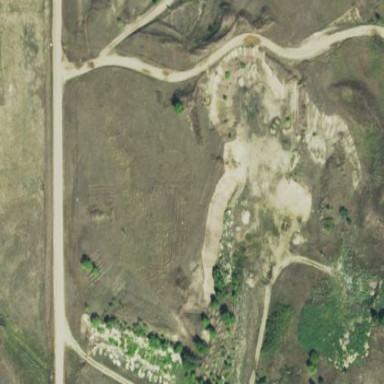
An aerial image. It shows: Quarry area.